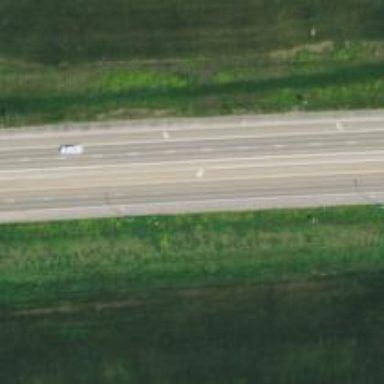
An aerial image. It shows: Asphalt road classified as trunk highway.